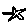
Label: star